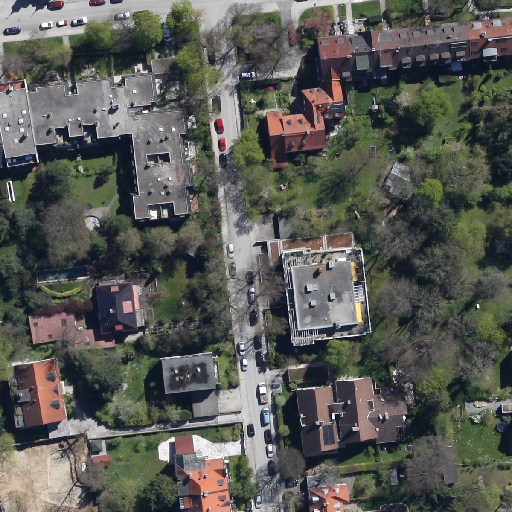
Referring expression: sidewalk